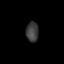
Tissue: skin
Cell type: Epithelial cells
Senescence score: 0.2509
Nuclear area (px): 243
Mean DAPI intensity: 60.49